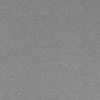
Atmospheric dust classification: dusty